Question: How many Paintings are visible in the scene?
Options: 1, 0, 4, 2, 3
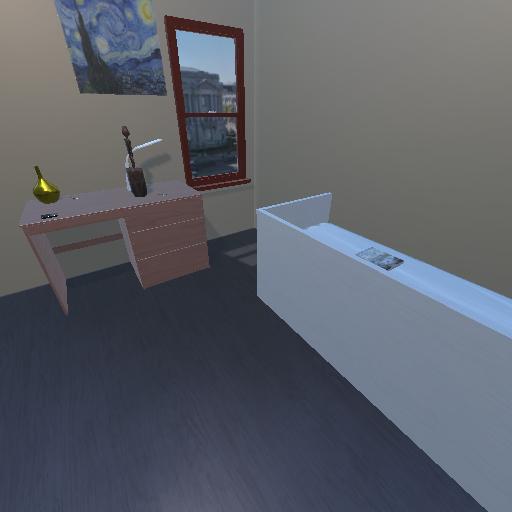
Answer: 1